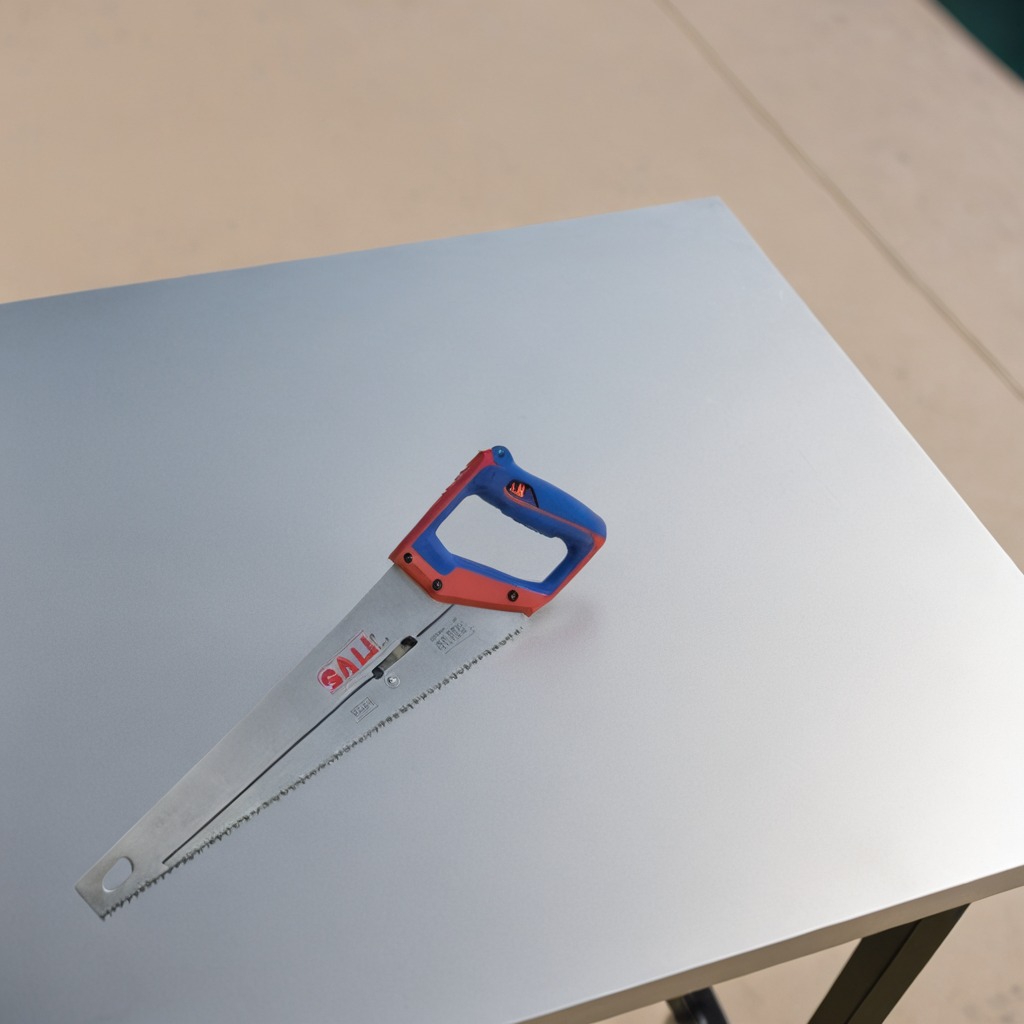
A metal saw is lying on a clean utility table in a temporary outdoor tool station.